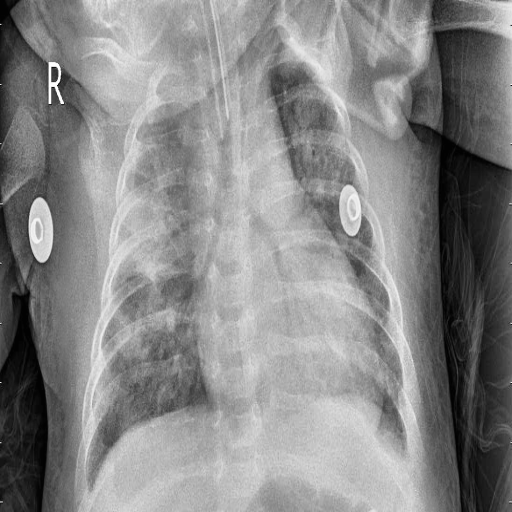
Finding: PNEUMONIA